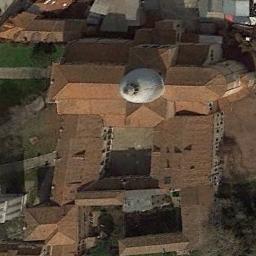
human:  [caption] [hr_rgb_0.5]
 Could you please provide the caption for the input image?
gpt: There is a red church with a white circular roof .

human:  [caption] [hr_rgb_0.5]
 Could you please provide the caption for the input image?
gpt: The church with a white circular pointed tower and the rest of the church has an orange cross-shaped roof .

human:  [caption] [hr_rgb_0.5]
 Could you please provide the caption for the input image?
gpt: A tan cross-shaped roof with a silver-white domed church on the main house, Surrounded by buildings and trees .

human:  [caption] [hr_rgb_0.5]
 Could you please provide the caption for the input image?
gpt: This is a church with a spherical roof in the middle .

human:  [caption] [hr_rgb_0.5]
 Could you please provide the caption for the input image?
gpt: A church with a white round roof is surrounded by brown buildings .